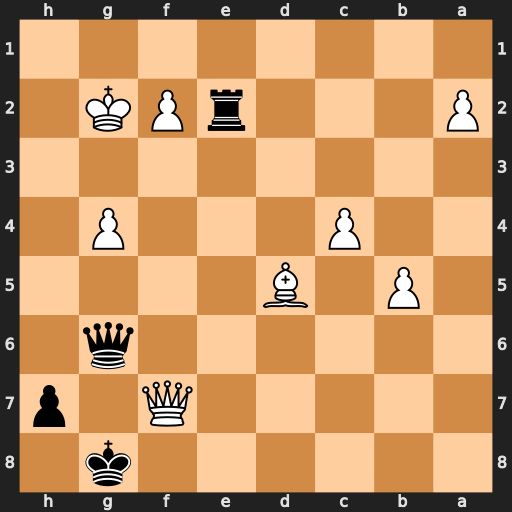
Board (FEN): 6k1/5Q1p/6q1/1P1B4/2P3P1/8/P3rPK1/8
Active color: b
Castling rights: -
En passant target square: -
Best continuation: Qxf7 Bxf7+ Kxf7